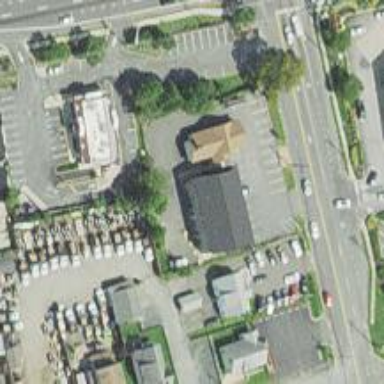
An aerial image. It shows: Healthcare clinic.